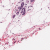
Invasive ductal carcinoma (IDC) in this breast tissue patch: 0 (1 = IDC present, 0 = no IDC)